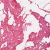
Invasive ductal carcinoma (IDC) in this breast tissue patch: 0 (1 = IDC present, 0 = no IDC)